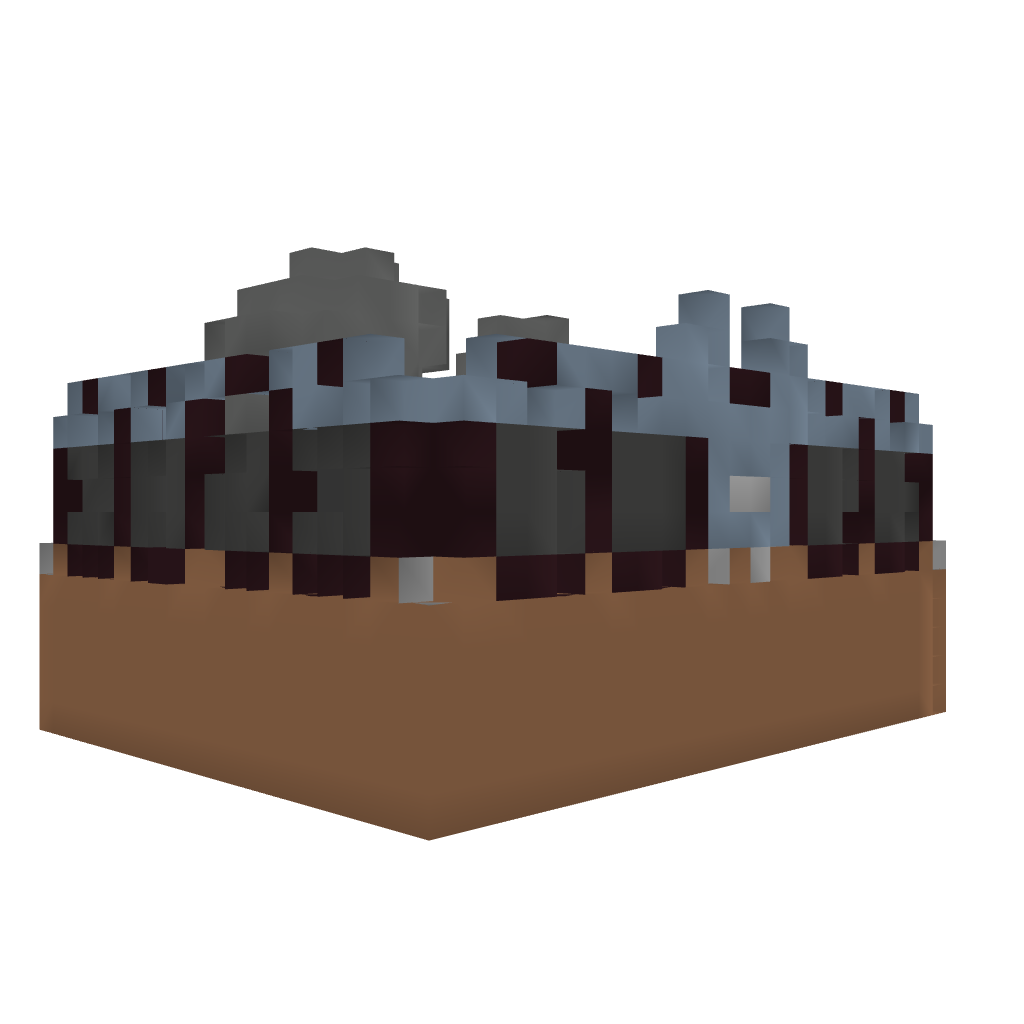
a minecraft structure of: Evil Park